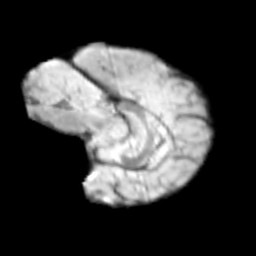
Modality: T2w
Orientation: sagittal
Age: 12
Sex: male
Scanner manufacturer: siemens
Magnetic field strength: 3 T
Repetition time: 3.8 s
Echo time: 0.07 s